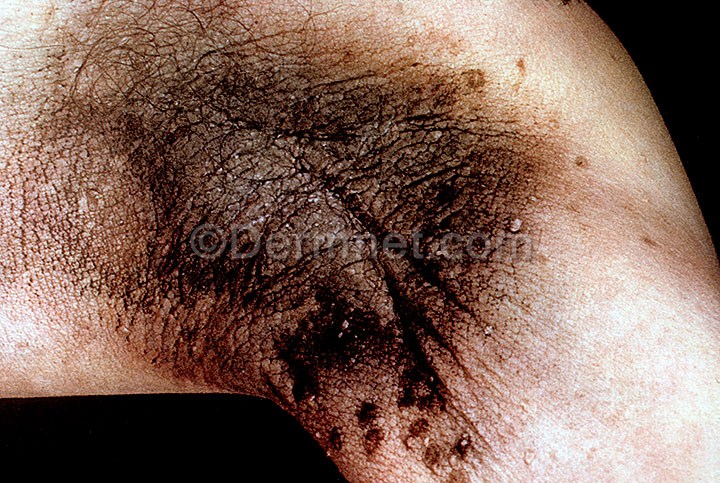
Disease: Systemic Disease